Aerial crown-view tile of a tropical tree (Barro Colorado Island, Panama), acquired 20240813:
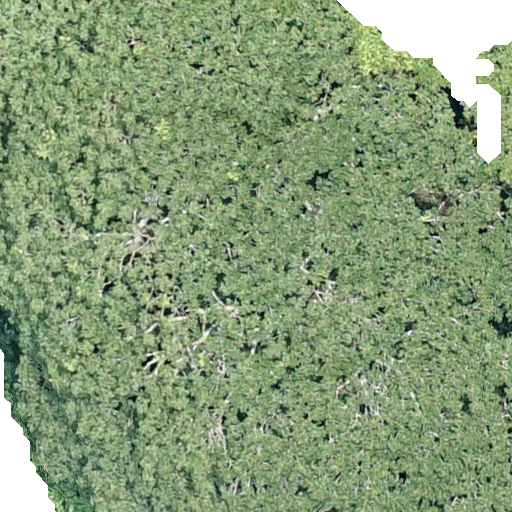
Species: Dipteryx oleifera
GBIF accepted scientific name: Dipteryx oleifera
Crown area: 643.011 m²